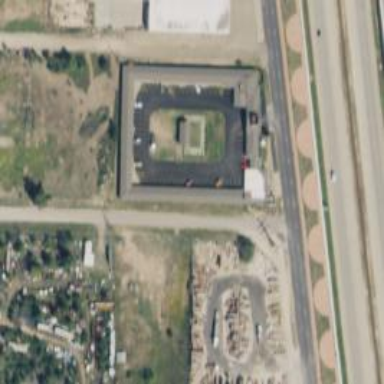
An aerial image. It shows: Motel building.